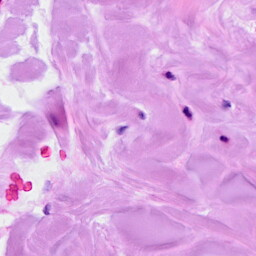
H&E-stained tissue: Breast